Question: I'm building a gallery in ReactJs and have draggable thumbs below main image.
The problem is, whenever I drag a thumb, its link url drags with the mouse.
<URL>

Is it possible to hide the url on drag?
Preferably using with Vanilla Js
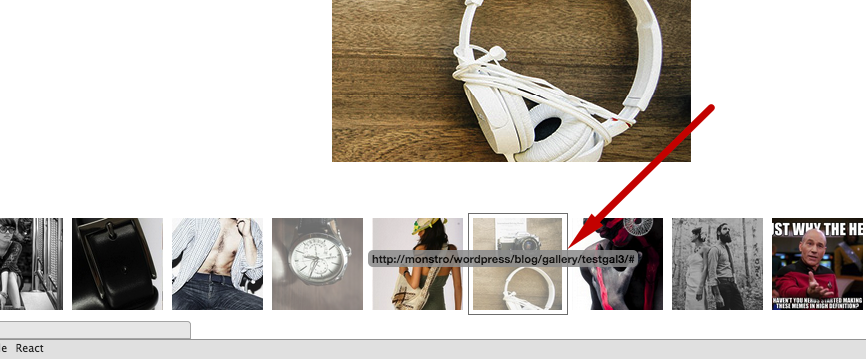
Answer: Since it's the 'title' of the 'a'-tag (you didn't set an 'alt title', so it displays the url), you should be able to hide it with the following bit of Javascript:
'''
var elements = document.getElementsByTagName('a');
for (var i = 0, len = elements.length; i < len; i++)
{
elements[i].removeAttribute('title');
}
'''